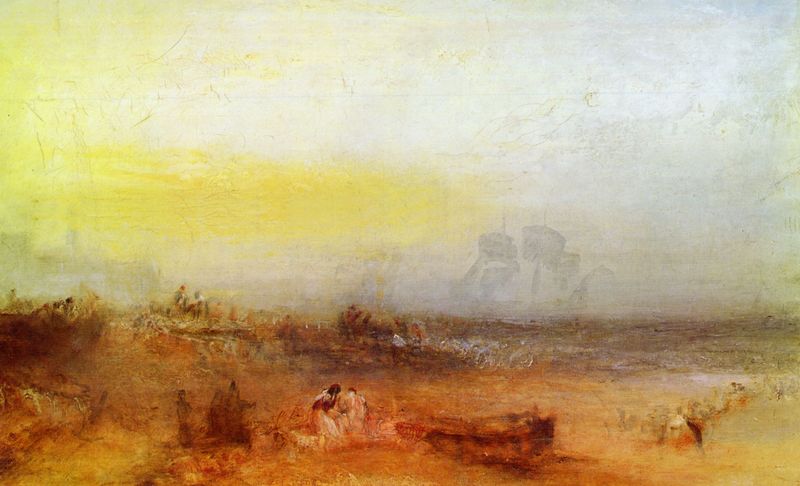
Titel: Morgen nach dem Schiffbruch
Künstler: William Turner
Standort: Cardiff (Wales)
Institution: National Museum of Wales
Schlagwörter: blau, dunkel, gemälde, himmel, meer, schatten, vogel, wasser, weiß, wolken, aquarell, frauen, gelb, landschaft, menschen, mädchen, ocker, sand, see, stadt, ufer, bewegung, braun, frau, grau, hell, licht, orange, schwarz, rot, schleier, wolke, beige, leute, malerei, öl, dämmerung, erde, ferne, horizont, morgen, weite, wind, gewässer, hütte, sonne, boden, land, paar, boot, boote, turm, stilleben, küste, schiff, schiffe, segel, segelboot, seicht, sommer, strand, wellen, düster, mast, segelschiff, abstrakt, sonnenlicht, dunst, farbe, nebel, silhouette, figuren, hafen, anleger, masten, romantik, landung, schiffbruch, turner, ruderboot, gris, stimmung, silouette, striche, silouetten, umriss, segelboote, unscharf, abstrahiert, pärchen, sandstrand, entwurf, unvollendet, fahrrad, himme, diffus, verschwommen, verwischt, sonnenschein, rouge, undeutlich, gelblich, schemen, farbstriche, zweimaster, morgens, bark, william, stranf, william turner, piraten, unschaft, schifff, geisterschiff, vorreiter, verbräunt, versschwommen, pentimenti, pentimeni, seuturnetr, landschaftot